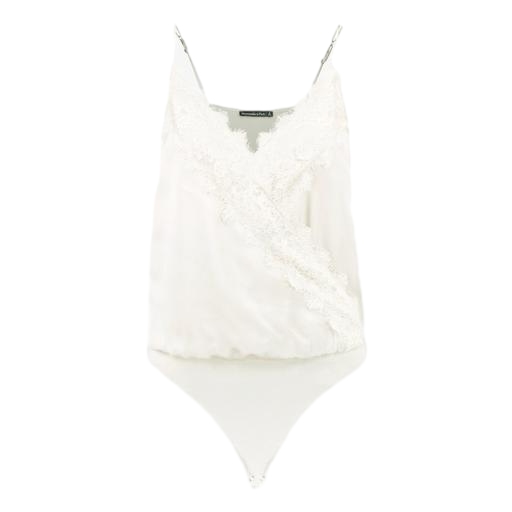
white lace-paneled top, white camisole top, white body suit, white background